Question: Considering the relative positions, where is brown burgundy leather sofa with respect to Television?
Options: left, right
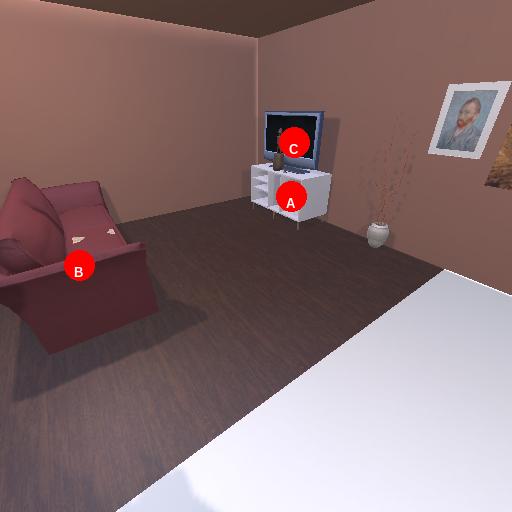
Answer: left